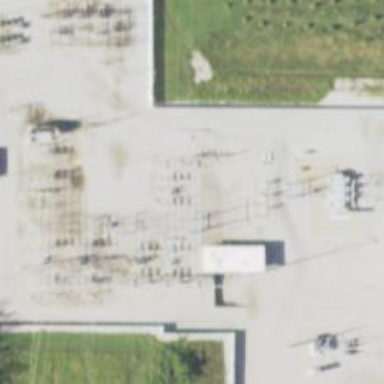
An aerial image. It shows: Switch used for power control.